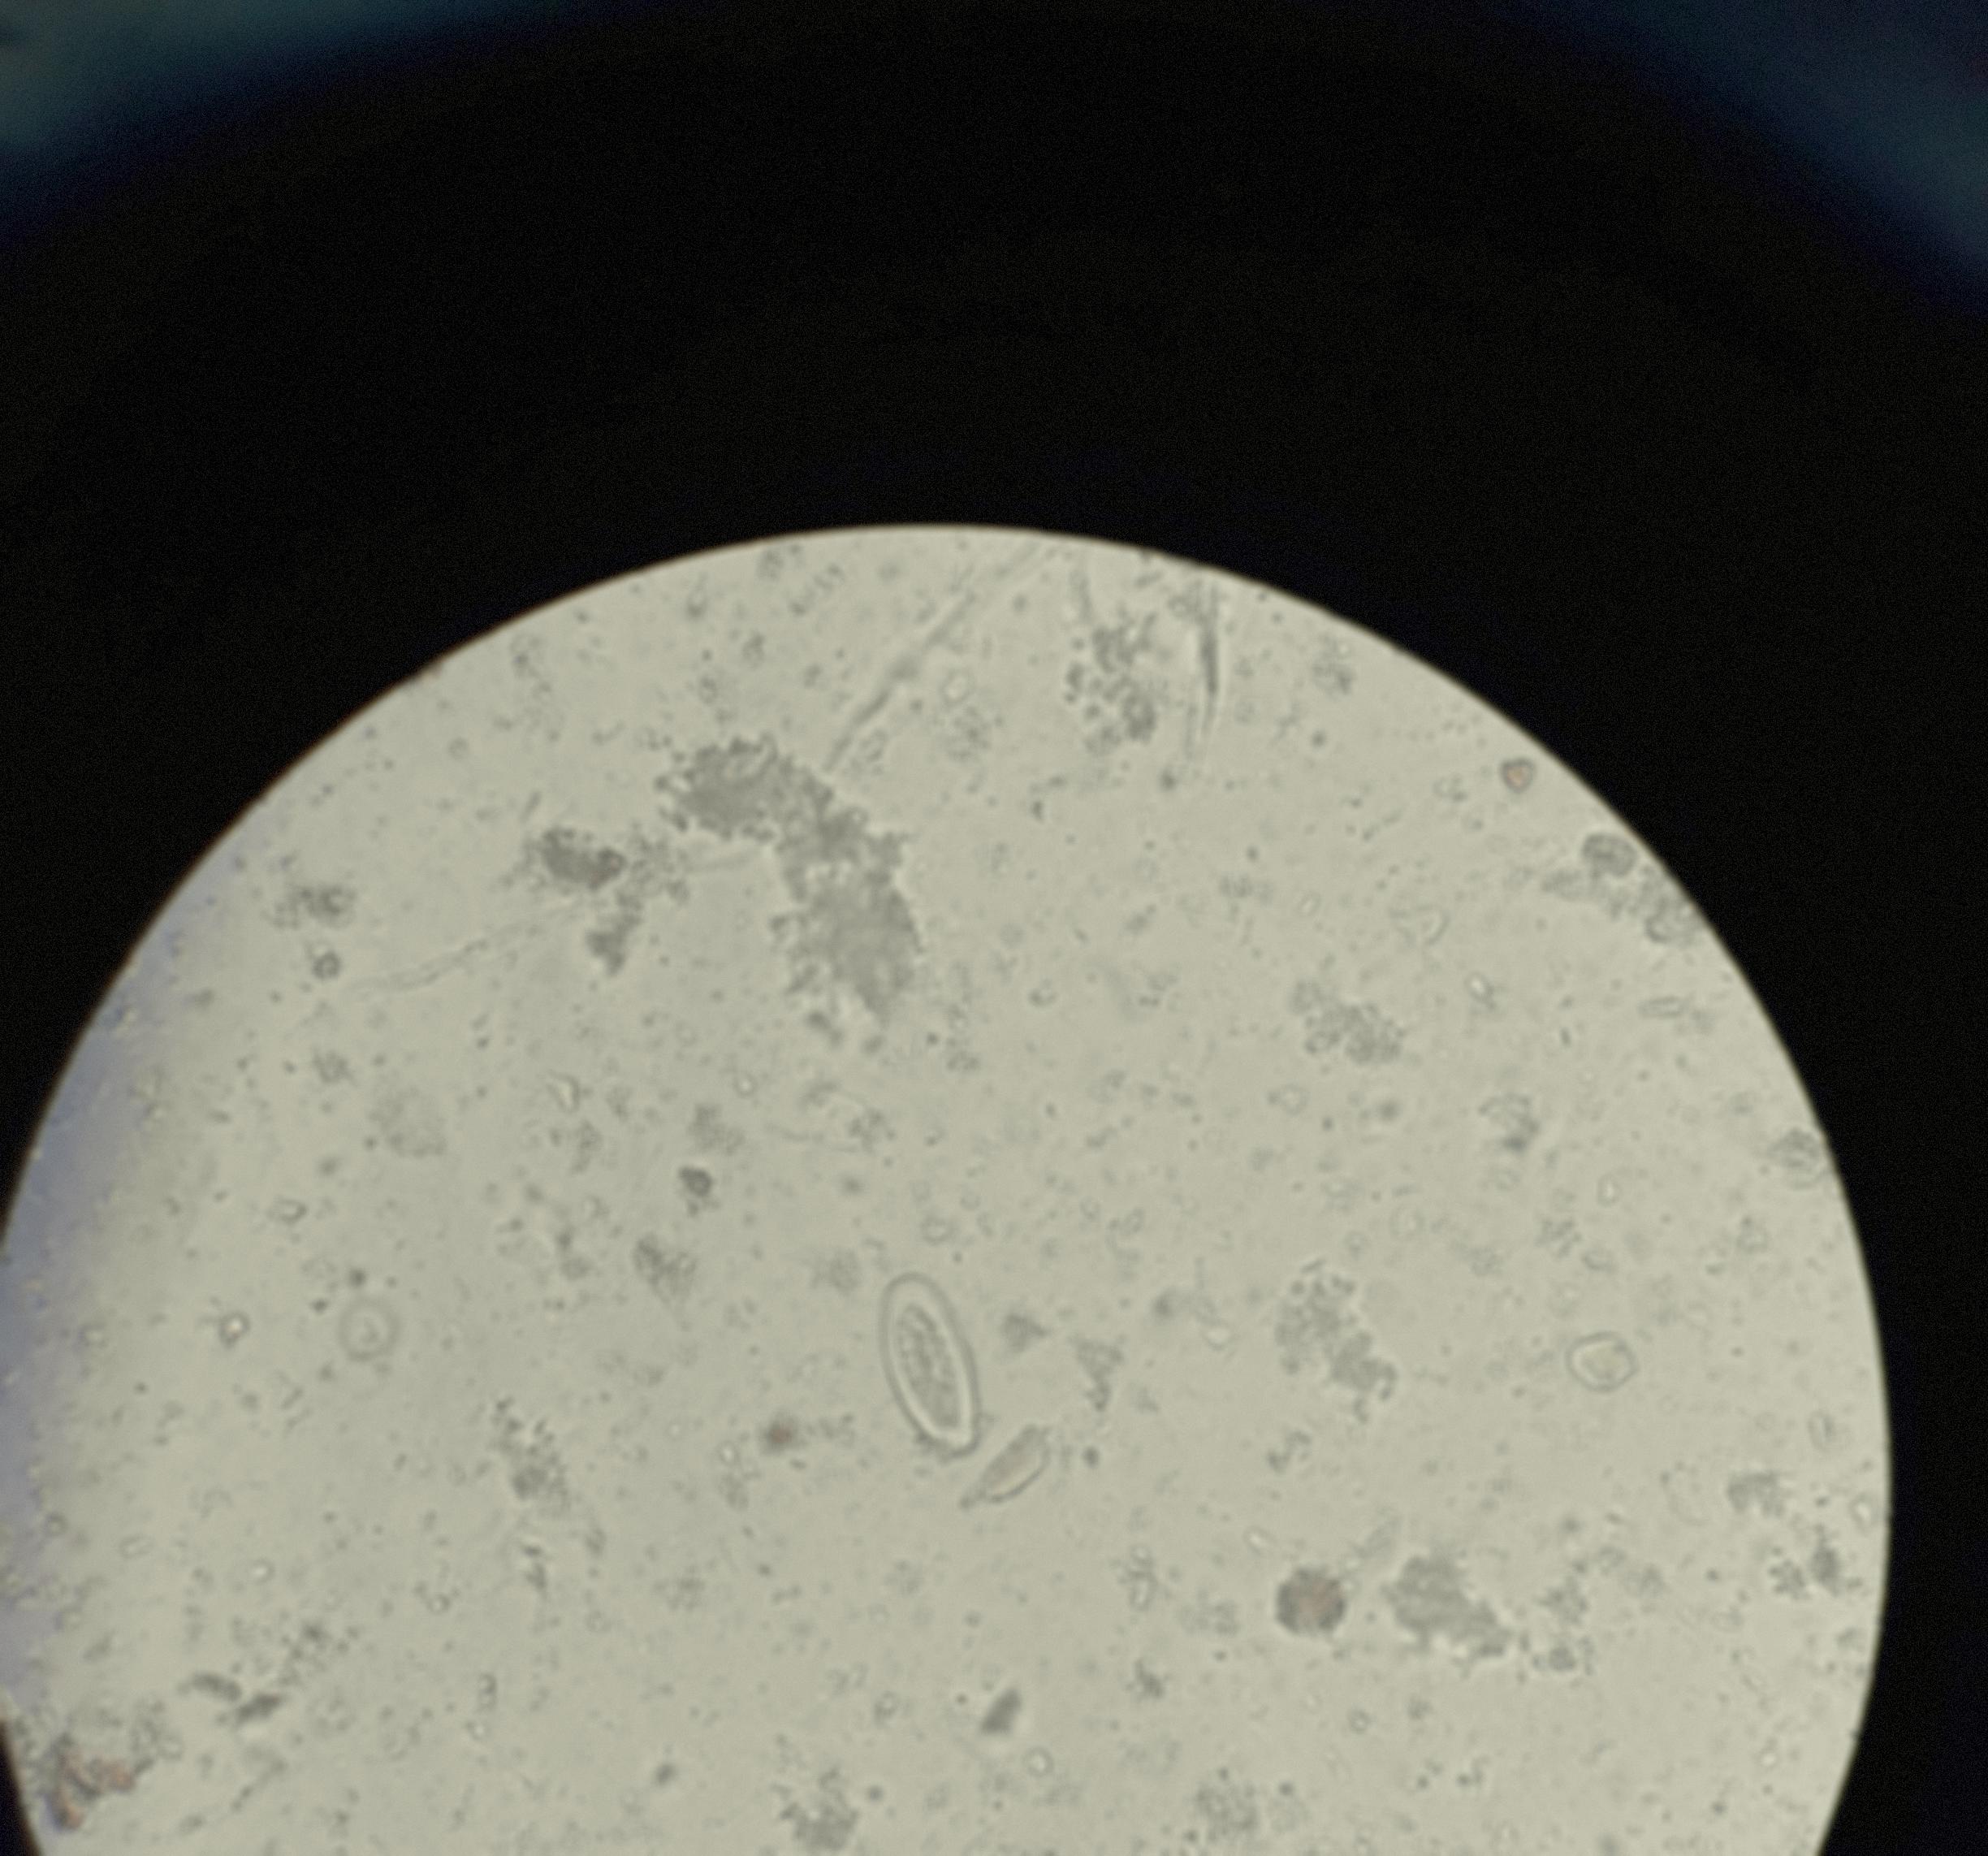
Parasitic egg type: Enterobius vermicularis